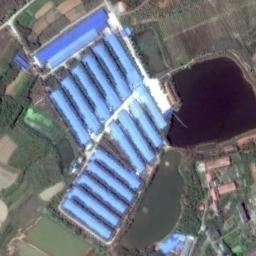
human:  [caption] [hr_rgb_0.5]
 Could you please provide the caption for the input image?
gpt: There are many houses in the industrial area .

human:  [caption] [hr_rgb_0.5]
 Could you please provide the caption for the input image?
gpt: The industrial area with some neatly arranged blue workshops is next to some lakes and farmland .

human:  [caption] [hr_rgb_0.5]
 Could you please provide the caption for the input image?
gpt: Plants and roads in an industrial area with large fields and lakes next to them .

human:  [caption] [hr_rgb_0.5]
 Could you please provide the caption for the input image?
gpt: There is a road between the industrial areas .

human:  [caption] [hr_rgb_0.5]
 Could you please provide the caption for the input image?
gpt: There are some blue buildings on the industrial area with many farmlands around .